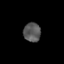
Tissue: skin
Cell type: Epithelial cells
Senescence score: 0.2458
Nuclear area (px): 320
Mean DAPI intensity: 88.056